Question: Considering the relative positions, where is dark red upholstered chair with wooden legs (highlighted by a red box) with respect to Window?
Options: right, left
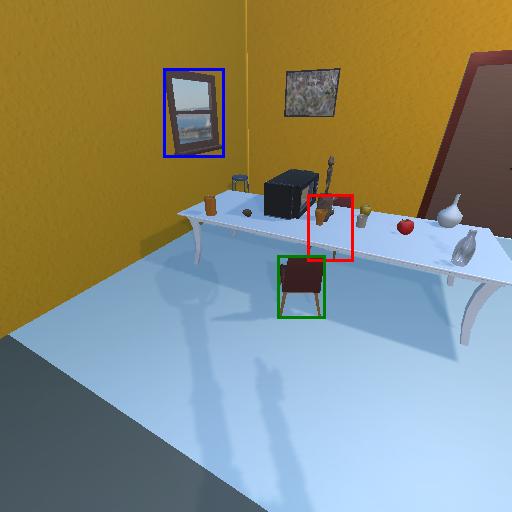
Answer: right